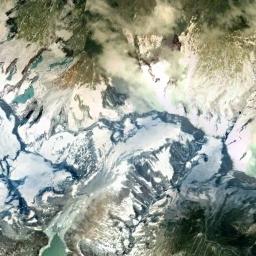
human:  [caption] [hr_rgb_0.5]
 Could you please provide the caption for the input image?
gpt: The snow berg is consist of green plants,Bare land and white snow .

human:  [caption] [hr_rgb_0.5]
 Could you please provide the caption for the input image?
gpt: White, Brown, And green transitions from the peaks to the bottom of the peaks in the Snow Mountain Range .

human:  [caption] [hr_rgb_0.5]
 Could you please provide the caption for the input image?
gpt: A lot of snow is on the snowberg .

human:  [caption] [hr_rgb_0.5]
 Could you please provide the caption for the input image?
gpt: The snowberg is partly covered with glaciers and some small lakes are in the snowberg .

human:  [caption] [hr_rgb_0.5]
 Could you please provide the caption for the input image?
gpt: There are much snow and some green land on the snowberg .